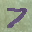
Label: 7